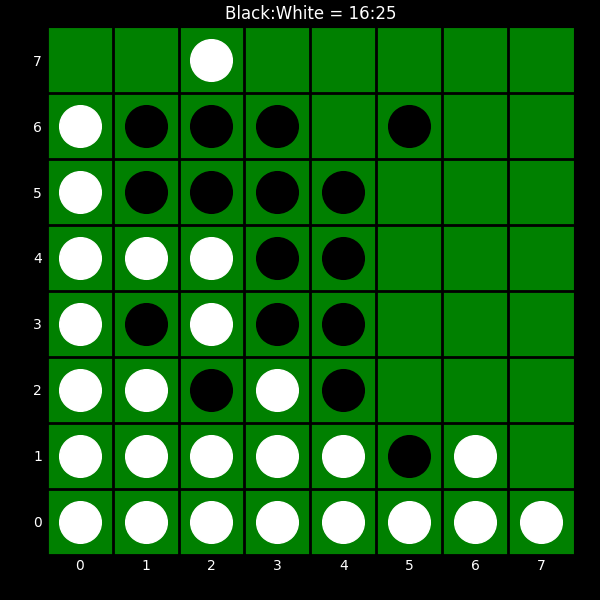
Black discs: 16
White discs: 25